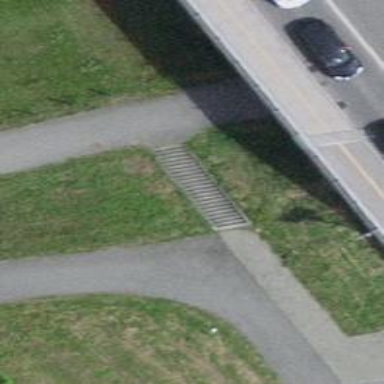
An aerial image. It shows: Set of steps on the road.